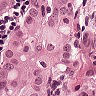
Metastatic tissue present: yes